九年级 · 解析几何
如图, 在平行四边形 $A B C D$ 中, $E$ 是线段 $A B$ 上一点, 连结 $A C 、 D E$ 交于点 $F$. 若
    $\frac{A E}{E B}=\frac{2}{3}, \quad$ 则 $\frac{S_{\triangle A D F}}{S_{\triangle A E F}}=$ $\qquad$ .

(第 17 题)

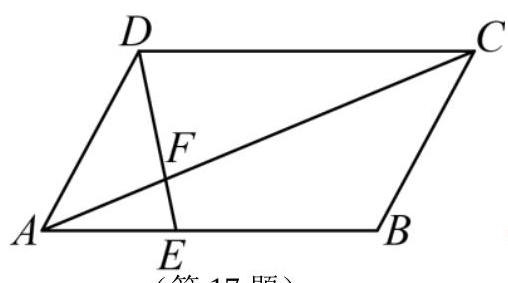
答案:  $\frac{5}{2}$

解析: 四边形 $A B C D$ 是平行四边形, 则 $A B=C D, A B \| C D$, 可证明 $\triangle E A F \sim \triangle D C F$, 得到 $\frac{D F}{E F}=\frac{C D}{A E}=\frac{A B}{A E}$, 由 $\frac{A E}{E B}=\frac{2}{3}$ 进一步即可得到答案.

【详解】解: $\because$ 四边形 $A B C D$ 是平行四边形,

$\therefore A B=C D, A B \| C D$,

$\therefore \angle A E F=\angle C D F, \angle E A F=\angle D C F$,
$\therefore \triangle E A F \sim \triangle D C F$,

$\therefore \frac{D F}{E F}=\frac{C D}{A E}=\frac{A B}{A E}$,

$\because \frac{A E}{E B}=\frac{2}{3}$,

$\therefore \frac{A B}{A E}=\frac{5}{2}$,

$\therefore \frac{S_{\triangle A D F}}{S_{\triangle A E F}}=\frac{D F}{E F}=\frac{A B}{A E}=\frac{5}{2}$.

故答案为: $\frac{5}{2}$

【点睛】此题考查了平行四边形的性质、相似三角形的判定和性质等知识, 证明 $\triangle E A F \sim \triangle D C F$ 是解题的关键.